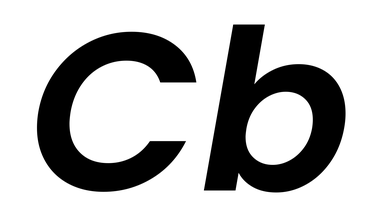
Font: Poppins-SemiBoldItalic